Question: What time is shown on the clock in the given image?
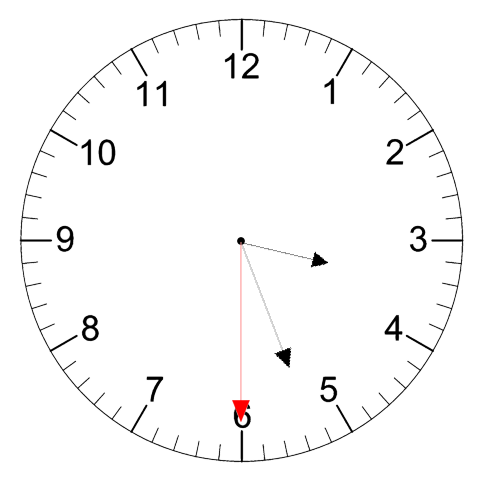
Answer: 03:26:30